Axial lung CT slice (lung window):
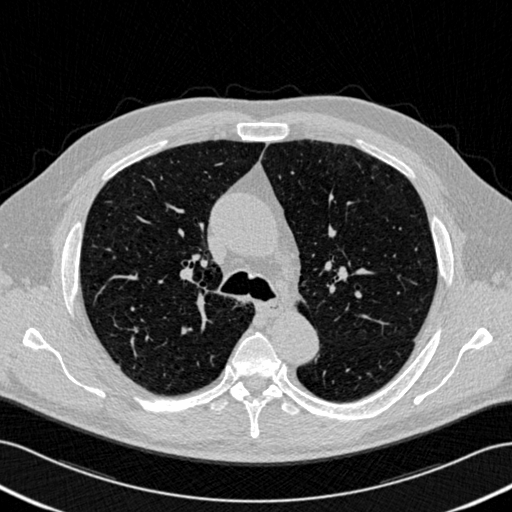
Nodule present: no